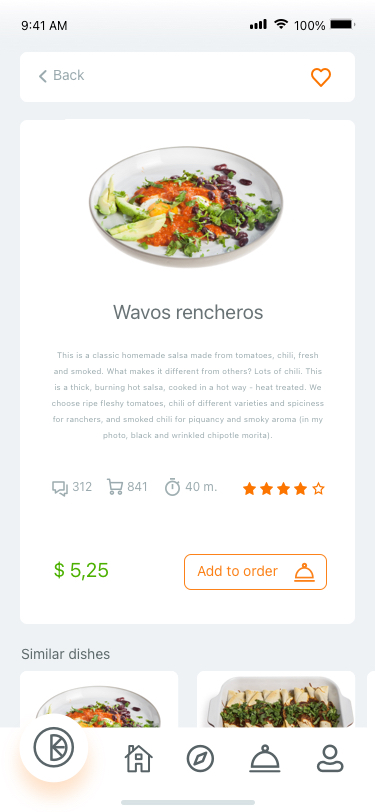
Text in this UI design:
Back
Wavos rencheros
This is a classic homemade salsa made from tomatoes, chili, fresh and smoked. What makes it different from others? Lots of chili. This is a thick, burning hot salsa, cooked in a hot way - heat treated. We choose ripe fleshy tomatoes, chili of different varieties and spiciness for ranchers, and smoked chili for piquancy and smoky aroma (in my photo, black and wrinkled chipotle morita).
841
312
$ 5,25
40 m.
Add to order
Similar dishes
Wavos rancheros
Enchiladas
100%
9:41 AM